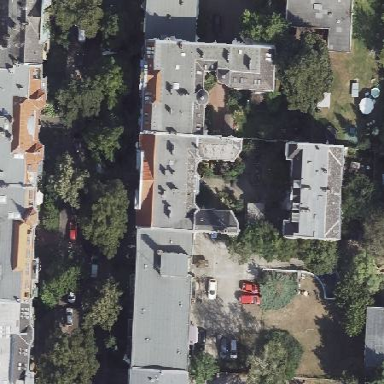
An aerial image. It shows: Unique quadruple saltbox-shaped roof outlines building with multiple apartments.